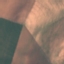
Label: AnnualCrop